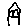
Label: house